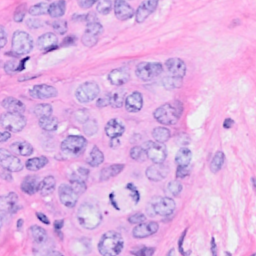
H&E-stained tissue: Breast